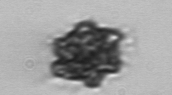
Label: Dictyocha